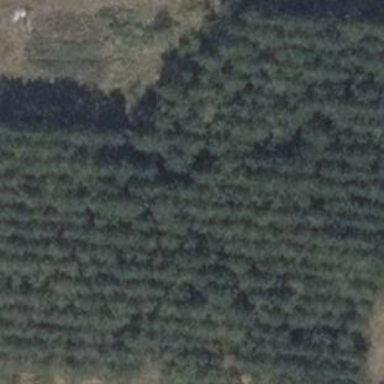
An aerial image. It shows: Forest area predominantly covered with needle-leaved trees.